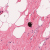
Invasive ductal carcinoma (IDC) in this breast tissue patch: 0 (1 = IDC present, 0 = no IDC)